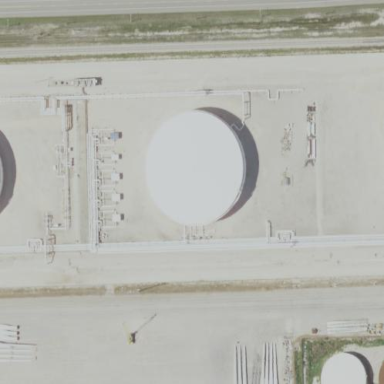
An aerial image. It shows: Storage tank that is man-made.